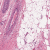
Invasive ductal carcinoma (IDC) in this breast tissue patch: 0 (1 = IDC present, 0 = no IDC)